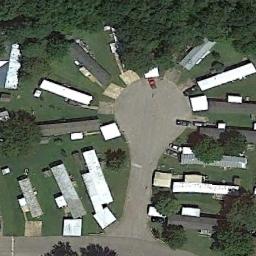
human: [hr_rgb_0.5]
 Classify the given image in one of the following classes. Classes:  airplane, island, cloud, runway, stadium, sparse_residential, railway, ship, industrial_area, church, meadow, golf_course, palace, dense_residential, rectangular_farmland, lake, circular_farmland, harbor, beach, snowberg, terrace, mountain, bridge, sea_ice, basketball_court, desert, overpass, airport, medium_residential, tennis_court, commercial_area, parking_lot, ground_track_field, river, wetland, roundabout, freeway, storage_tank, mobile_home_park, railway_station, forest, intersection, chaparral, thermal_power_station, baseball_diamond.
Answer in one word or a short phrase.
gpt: mobile_home_park